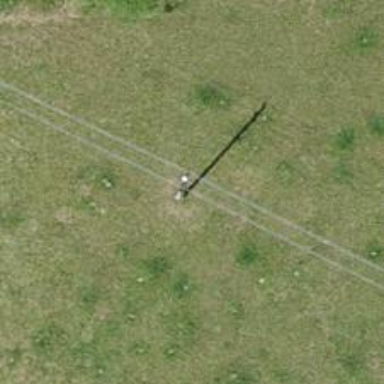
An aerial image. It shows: Utility pole in the area.